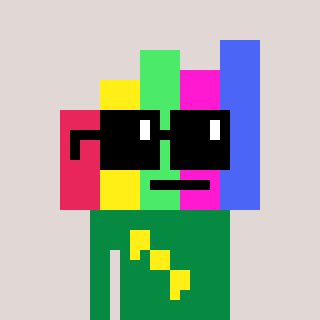
a pixel art character with square black sunglasses, a bar chart-shaped head and a green-colored body on a warm background